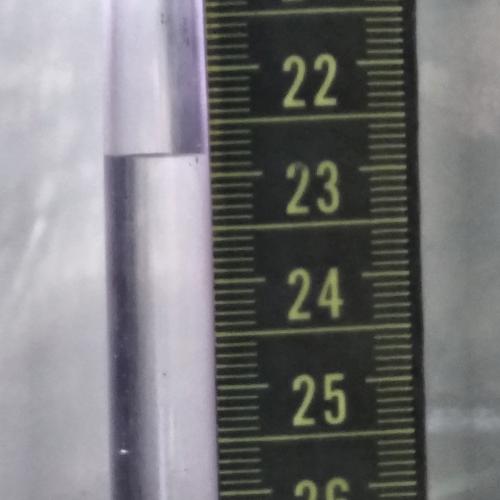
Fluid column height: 22.8 cm